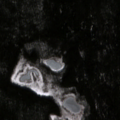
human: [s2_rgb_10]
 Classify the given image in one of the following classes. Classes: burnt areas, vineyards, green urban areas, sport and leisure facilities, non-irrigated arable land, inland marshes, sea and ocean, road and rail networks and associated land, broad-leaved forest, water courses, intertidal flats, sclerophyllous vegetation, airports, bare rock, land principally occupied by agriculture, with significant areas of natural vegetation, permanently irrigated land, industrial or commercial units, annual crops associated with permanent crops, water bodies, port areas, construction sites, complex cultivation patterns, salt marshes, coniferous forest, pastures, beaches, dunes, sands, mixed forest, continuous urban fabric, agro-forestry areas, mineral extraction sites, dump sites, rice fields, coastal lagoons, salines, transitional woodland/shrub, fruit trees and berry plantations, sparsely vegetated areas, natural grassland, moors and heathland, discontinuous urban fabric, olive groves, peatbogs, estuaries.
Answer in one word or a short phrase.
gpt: coniferous forest, peatbogs